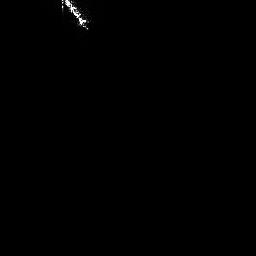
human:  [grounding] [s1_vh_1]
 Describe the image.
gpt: In the satellite image, there is  <ref>1 medium ship </ref> <box>[[21, 0, 33, 10, 0]]</box> located at top left.